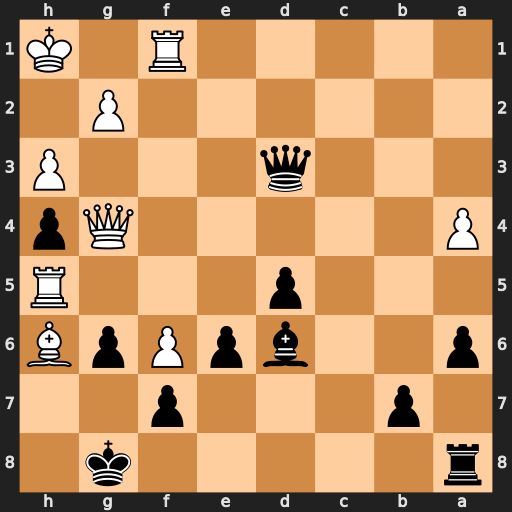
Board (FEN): r5k1/1p3p2/p2bpPpB/3p3R/P5Qp/3q3P/6P1/5R1K
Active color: b
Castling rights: -
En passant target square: -
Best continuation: Qxf1#